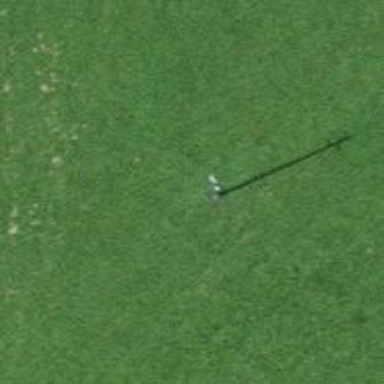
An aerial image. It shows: Power pole.